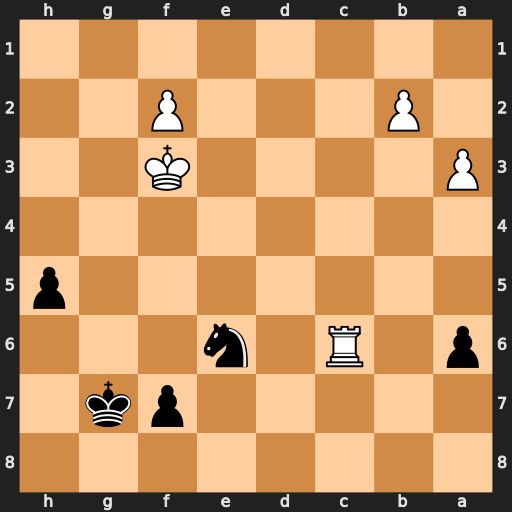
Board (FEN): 8/5pk1/p1R1n3/7p/8/P4K2/1P3P2/8
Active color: b
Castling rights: -
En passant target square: -
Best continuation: Nd4+ Ke4 Nxc6